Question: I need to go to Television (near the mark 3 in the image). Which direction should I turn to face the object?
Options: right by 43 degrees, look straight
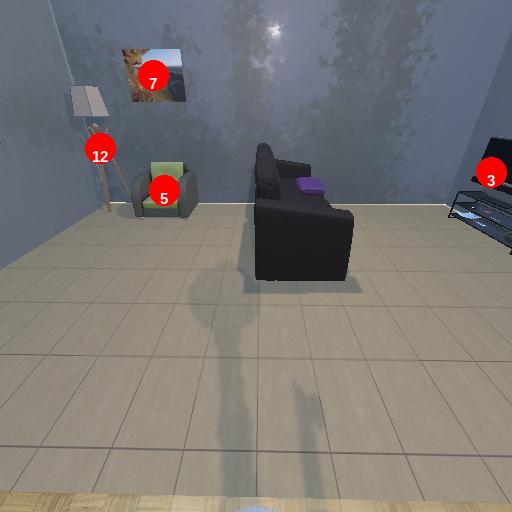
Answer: right by 43 degrees